Question: I am working with the MS chart controls stackedcolumn chart type and I want the y axis labels to increment by 15 minute intervals between 4 pm and 9 pm. I have attached an image of what the chart looks like and have attached the sample code that generated the image.

'''
<asp:Chart ID="Chart1" runat="server" Height="296px" Width="412px" BackColor="#D3DFF0"
Palette="BrightPastel" BorderDashStyle="Solid" BackGradientStyle="TopBottom"
BorderWidth="2" BorderColor="26, 59, 105">
<Legends>
<asp:Legend TitleFont="Microsoft Sans Serif, 8pt, style=Bold" BackColor="Transparent"
Font="Trebuchet MS, 8.25pt, style=Bold" IsTextAutoFit="False" Enabled="False"
Name="Default">
</asp:Legend>
</Legends>
<BorderSkin SkinStyle="Emboss"></BorderSkin>
<Series>
<asp:Series Name="Series1" ChartType="StackedColumn" BorderColor="180, 26, 59, 105"
Color="220, 65, 140, 240" YValueType="Time" IsValueShownAsLabel="True"
LabelFormat="{0:HH:mm:ss}">
</asp:Series>
<asp:Series Name="Series2" ChartType="StackedColumn" BorderColor="180, 26, 59, 105"
Color="220, 252, 180, 65" YValueType="Time" IsValueShownAsLabel="True"
LabelFormat="{0:HH:mm:ss}">
</asp:Series>
<asp:Series Name="Series3" ChartType="StackedColumn" BorderColor="180, 26, 59, 105"
Color="220, 224, 64, 10" YValueType="Time" IsValueShownAsLabel="True"
LabelFormat="{0:HH:mm:ss}">
</asp:Series>
<asp:Series Name="Series4" ChartType="StackedColumn" BorderColor="180, 26, 59, 105"
Color="220, 5, 100, 146" YValueType="Time" IsValueShownAsLabel="True"
LabelFormat="{0:HH:mm:ss}">
</asp:Series>
</Series>
<ChartAreas>
<asp:ChartArea Name="ChartArea1" BorderColor="64, 64, 64, 64" BorderDashStyle="Solid"
BackSecondaryColor="Transparent" BackColor="64, 165, 191, 228" ShadowColor="Transparent"
BackGradientStyle="TopBottom">
<Area3DStyle Rotation="10" Inclination="15" WallWidth="0" />
<Position Y="3" Height="92" Width="92" X="2"></Position>
<AxisY LineColor="64, 64, 64, 64" LabelAutoFitMaxFontSize="8">
<LabelStyle Font="Trebuchet MS, 8.25pt, style=Bold" />
<MajorGrid LineColor="64, 64, 64, 64" />
</AxisY>
<AxisX LineColor="64, 64, 64, 64" LabelAutoFitMaxFontSize="8">
<LabelStyle Font="Trebuchet MS, 8.25pt, style=Bold" />
<MajorGrid LineColor="64, 64, 64, 64" />
</AxisX>
</asp:ChartArea>
</ChartAreas>
</asp:Chart>
'''
And in the code behind I bind some testing data:
'''
private void BindChart()
{
Random random = new Random();
//each series is a class?
//section count to be determined dynamically
//is the number of 'pool sections' (a pool can hold mulitiple classes)
int intSectionCount = 4;
for (int pointIndex = 0; pointIndex < intSectionCount; pointIndex++)
{
//Series are the number of classes per section and the points are the start times of the class?
//these numbers stack on top of each other.
//What if vacant time slots or grace periods alloted to time before classes start
//determine real datetime based on excel spreadsheet data
int sec = 0;
int min = ((int)random.Next(1, 2) == 1) ? 0 : 30;
int hour = (int)random.Next(16, 18);
int day = DateTime.Now.Day;
int month = DateTime.Now.Month;
int year = DateTime.Now.Year;
System.DateTime y = new DateTime(year, month, day, hour, min, sec);
Chart1.Series["Series1"].Points.AddY(y.ToOADate());
//increment
y = y.AddMinutes(30);
Chart1.Series["Series2"].Points.AddY(y.ToOADate());
//increment
y = y.AddMinutes(30);
Chart1.Series["Series3"].Points.AddY(y.ToOADate());
//increment
y = y.AddMinutes(30);
Chart1.Series["Series4"].Points.AddY(y.ToOADate());
//Chart1.Series["Series1"].Points.AddY(Math.Round((double)random.Next(45, 95),0));
//Chart1.Series["Series2"].Points.AddY(Math.Round((double)random.Next(5, 75),0));
//Chart1.Series["Series3"].Points.AddY(Math.Round((double)random.Next(5, 95),0));
//Chart1.Series["Series4"].Points.AddY(Math.Round((double)random.Next(35, 95),0));
}
}
Chart1.ChartAreas[0].AxisY.Minimum = (new DateTime(2010, 10, 31, 16, 00, 00)).ToOADate();
Chart1.ChartAreas[0].AxisY.Maximum = (new DateTime(2010, 10, 31, 21, 00, 00)).ToOADate();
Chart1.ChartAreas[0].AxisY.IsReversed = true;
'''
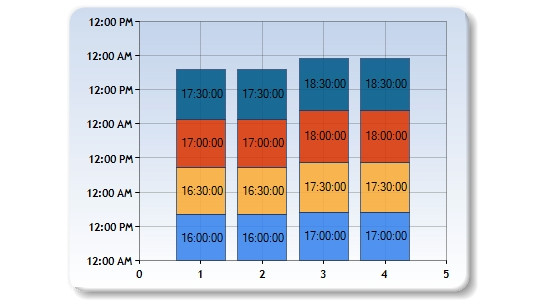
Answer: Figured it out:
'''
Chart1.ChartAreas[0].AxisY.Minimum = (new DateTime(2010, 10, 31, 16, 00, 00)).ToOADate();
Chart1.ChartAreas[0].AxisY.Maximum = (new DateTime(2010, 10, 31, 21, 00, 00)).ToOADate();
Chart1.ChartAreas[0].AxisY.IsReversed = true;
Chart1.ChartAreas[0].AxisY.IntervalType = System.Web.UI.DataVisualization.Charting.DateTimeIntervalType.Minutes;
Chart1.ChartAreas[0].AxisY.Interval = 15;
'''